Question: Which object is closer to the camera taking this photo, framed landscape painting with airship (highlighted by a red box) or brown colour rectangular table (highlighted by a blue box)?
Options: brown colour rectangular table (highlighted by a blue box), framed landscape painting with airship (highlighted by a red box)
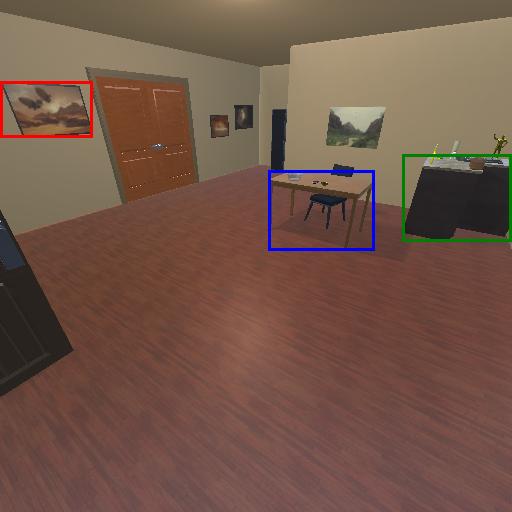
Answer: brown colour rectangular table (highlighted by a blue box)